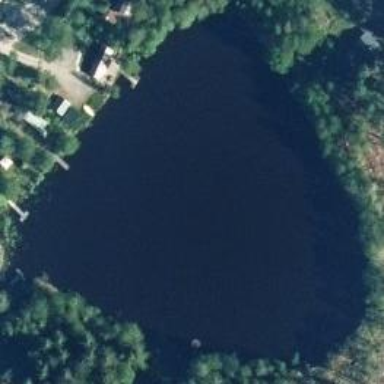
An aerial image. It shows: Pond surrounded by natural water.